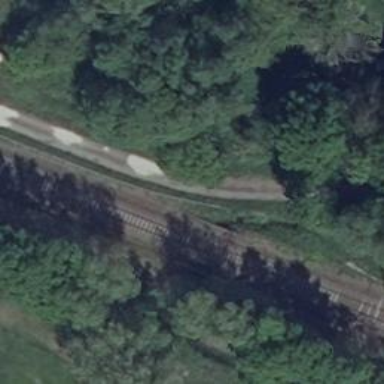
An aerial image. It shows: Bridge over electrified railway with contact line.